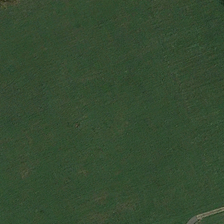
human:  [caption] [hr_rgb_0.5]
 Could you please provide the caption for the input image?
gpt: it is a piece of green meadow .

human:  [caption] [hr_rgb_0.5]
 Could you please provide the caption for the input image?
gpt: it is a piece of green meadow .

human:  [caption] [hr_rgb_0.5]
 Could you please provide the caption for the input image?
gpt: a lot of streamlined patterns are on the grass .

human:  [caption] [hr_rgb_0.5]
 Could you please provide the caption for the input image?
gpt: the meadow is green and yellow,clean and smooth .

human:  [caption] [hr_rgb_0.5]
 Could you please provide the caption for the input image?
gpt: a lot of streamlined patterns are on the grass .